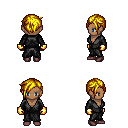
a pixel art fantasy rpg character, female body template, human, dark skin, gray robe, white pants, blonde pixie cut hairstyle, gold gloves, maroon shoes, four views (front, back, left, right), 2x2 character sprite sheet, small pixel art, hard edges, no anti-aliasing